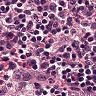
Metastatic tissue present: no